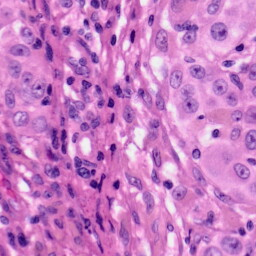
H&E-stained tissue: Skin